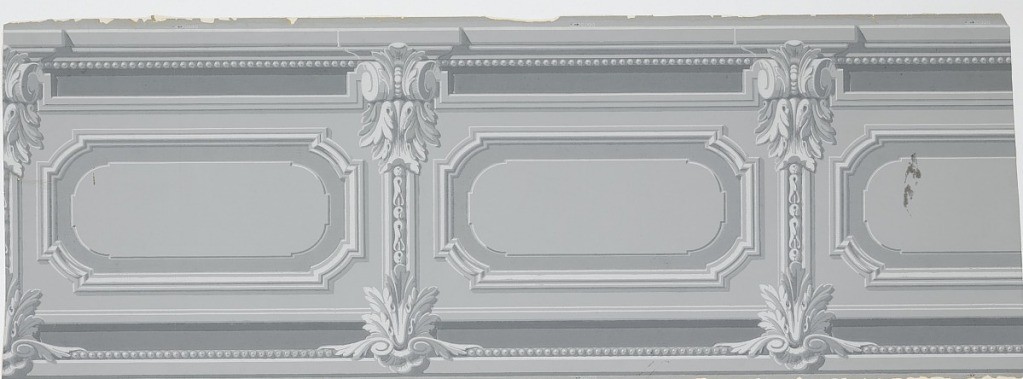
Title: Dado
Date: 1870–86
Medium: Machine-printed on continuous paper
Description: Dado with inset panels. Moldings forming horizontal rectangles with rounded corners. Between them, pilasters with scrolled capitals. Bead molding above and below. Printed in shades of bluish gray.